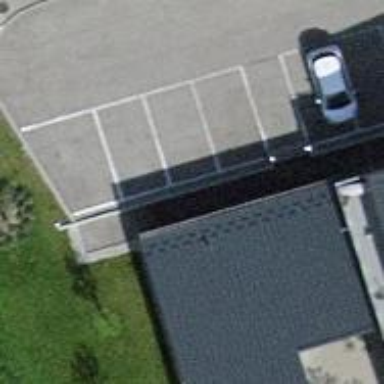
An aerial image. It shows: Bicycle parking area with wall loops.